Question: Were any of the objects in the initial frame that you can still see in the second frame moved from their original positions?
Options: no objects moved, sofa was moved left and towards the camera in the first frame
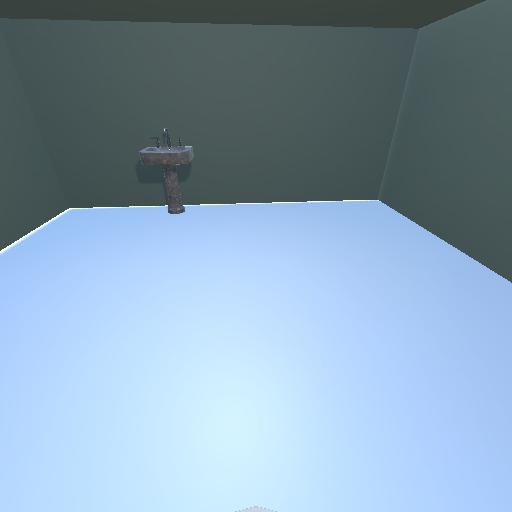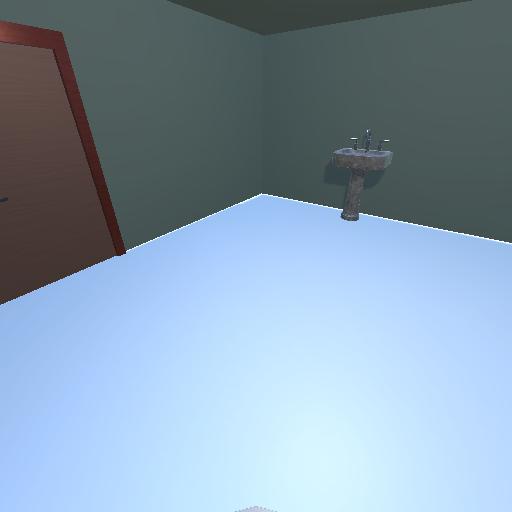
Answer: no objects moved